Field crop: maize
Growth stage: 2
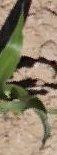
Species: maize